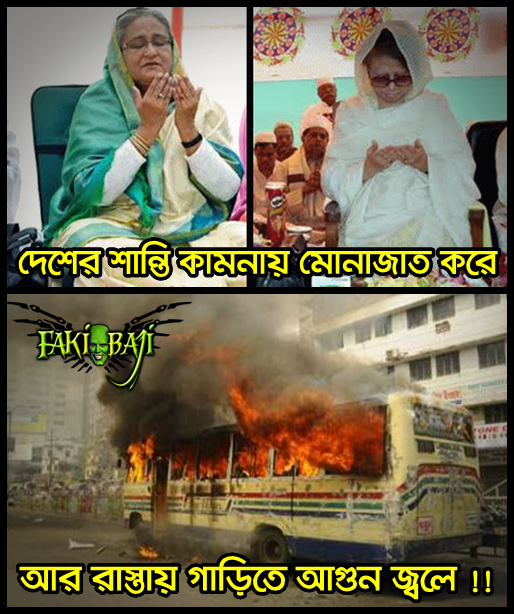
Caption: দেশের শান্তি কামনায় মোনাজাত করে আর রাস্তায় গাড়িতে আগুন জ্বলে!!
Label: non-hate